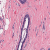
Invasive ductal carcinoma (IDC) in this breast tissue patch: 0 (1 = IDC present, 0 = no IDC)